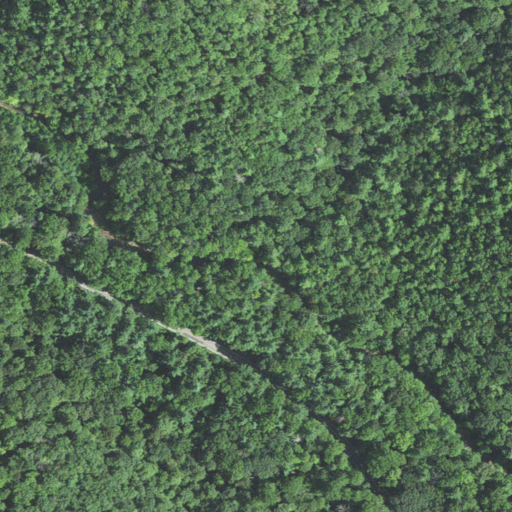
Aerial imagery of valley in Virginia named Bridge Hollow containing deciduous forest, mixed forest, open development, and evergreen forest